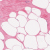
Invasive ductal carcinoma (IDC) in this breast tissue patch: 0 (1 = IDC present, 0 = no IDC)